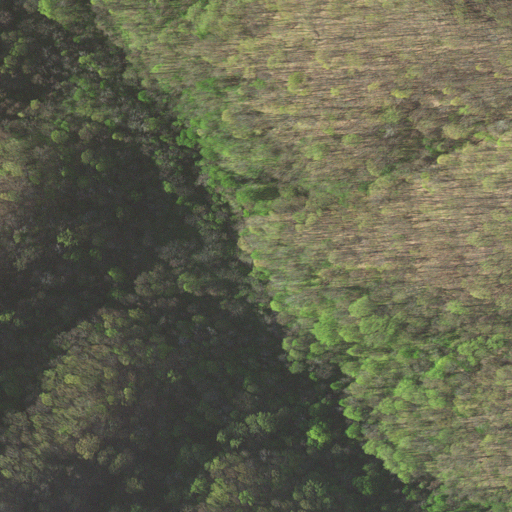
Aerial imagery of valley in Virginia named Kyers Cove containing only deciduous forest